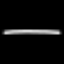
Label: line